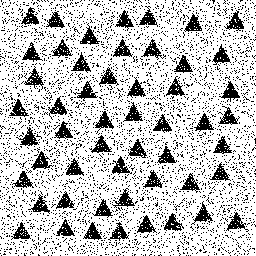
Squares: 0
Triangles: 52
Stars: 0
Total shapes: 52